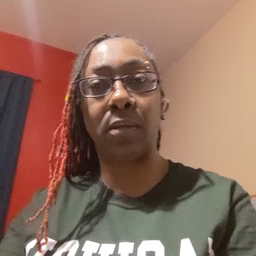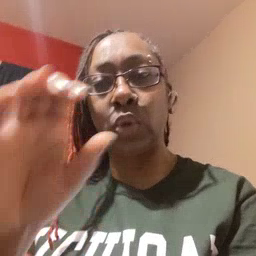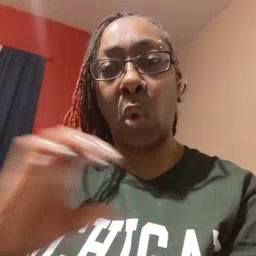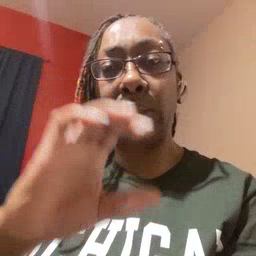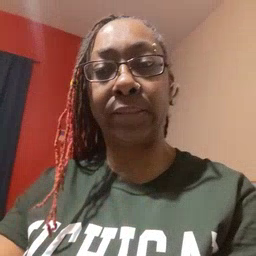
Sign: chocolate